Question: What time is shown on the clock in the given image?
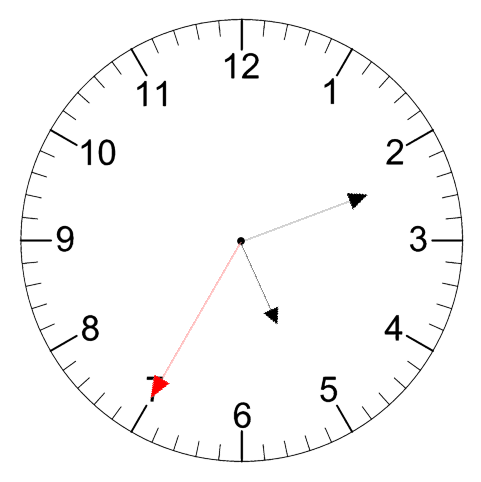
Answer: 05:11:35